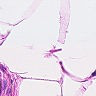
Metastatic tissue present: no